Field crop: tomato
Growth stage: 1
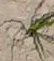
Species: cyperus